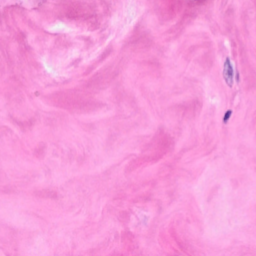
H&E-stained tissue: Breast